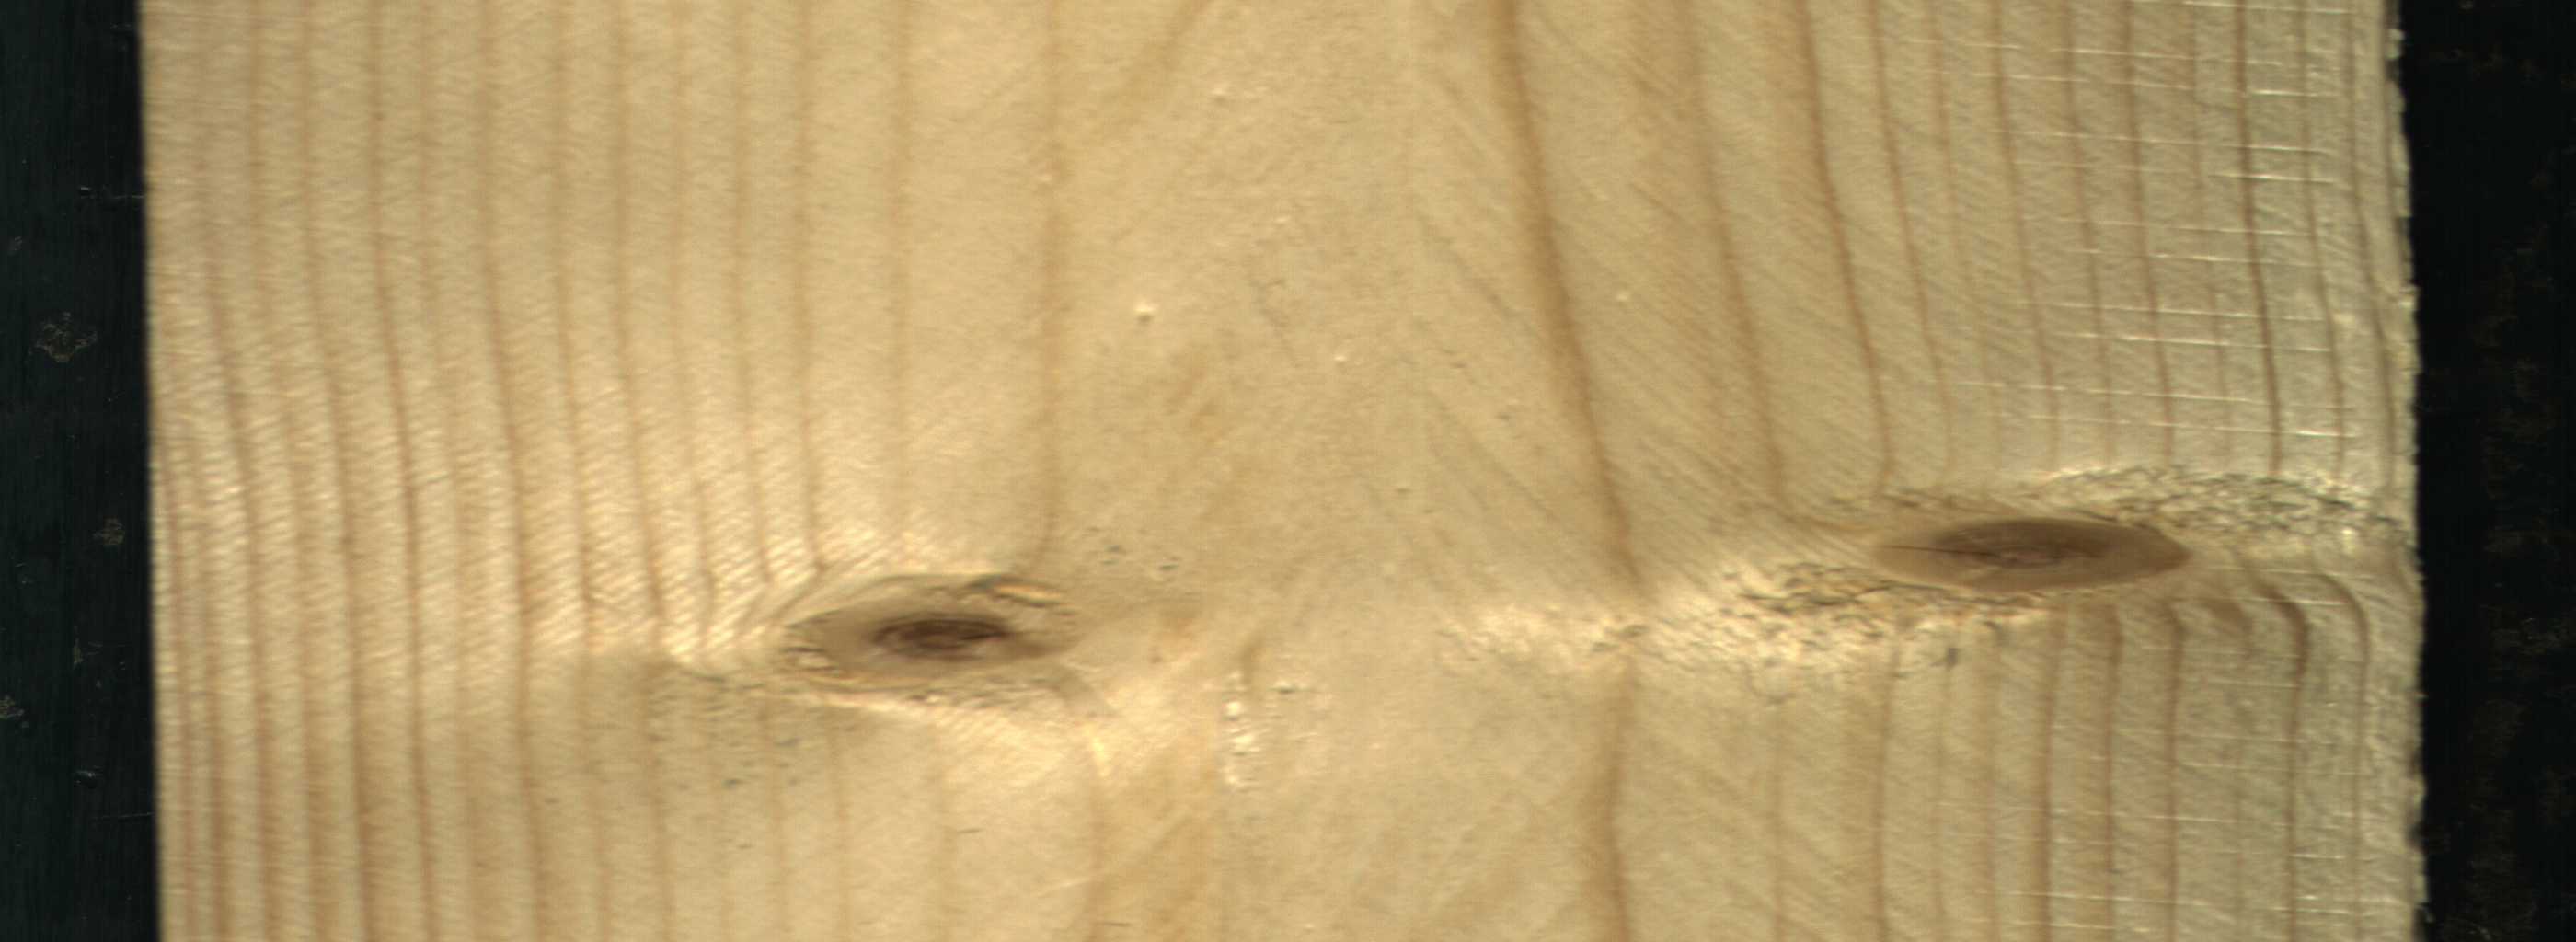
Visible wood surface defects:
knot_with_crack
knot_with_crack
knot_with_crack
knot_with_crack
Live_Knot
Live_Knot
Live_Knot
Live_Knot